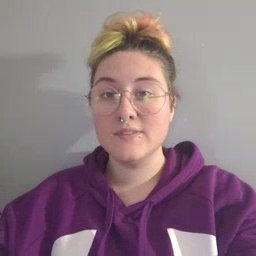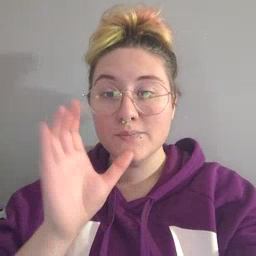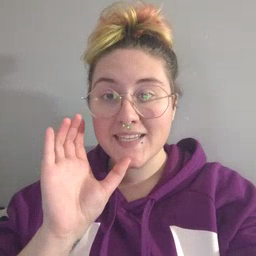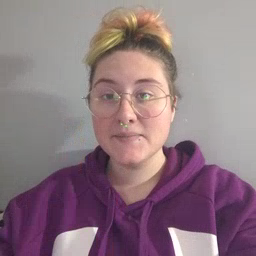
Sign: drink